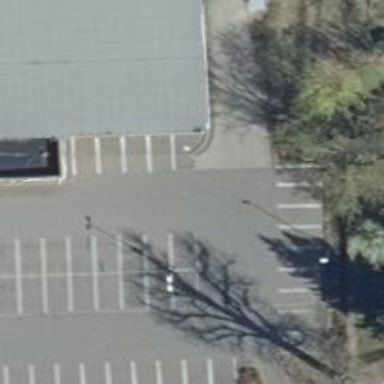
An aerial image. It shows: Parking aisle designated as service road.